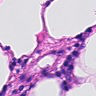
Metastatic tissue present: no